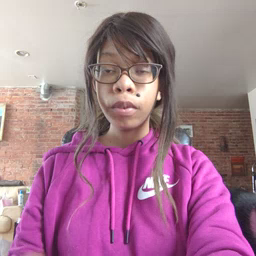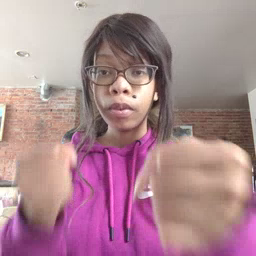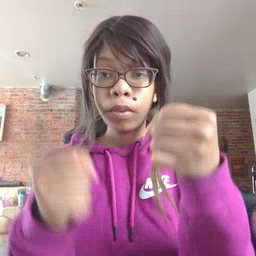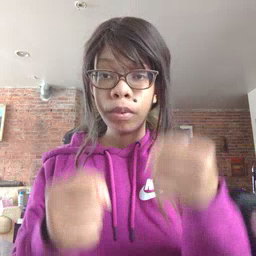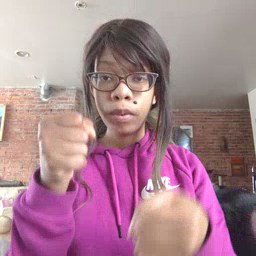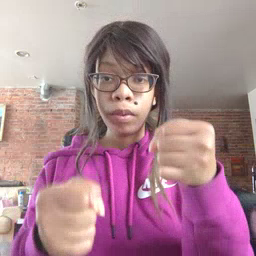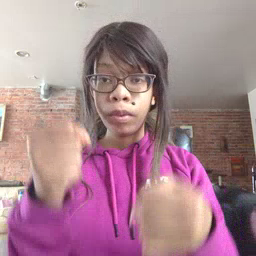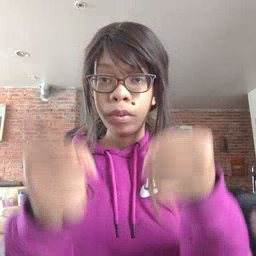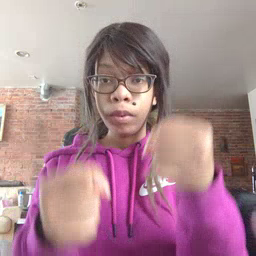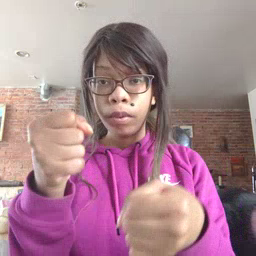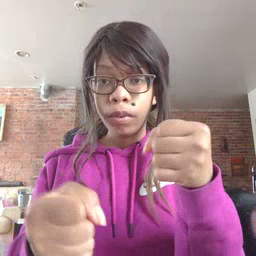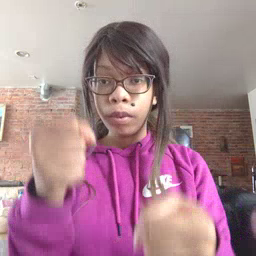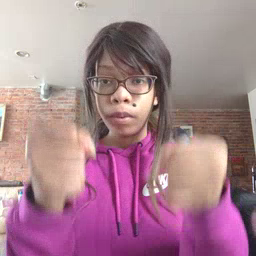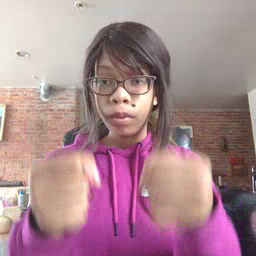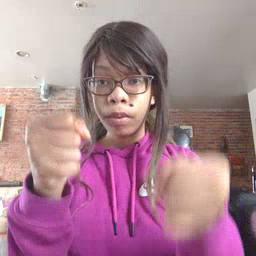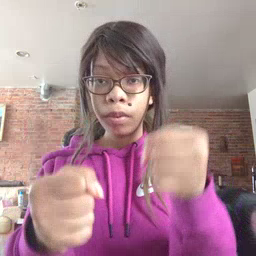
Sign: car